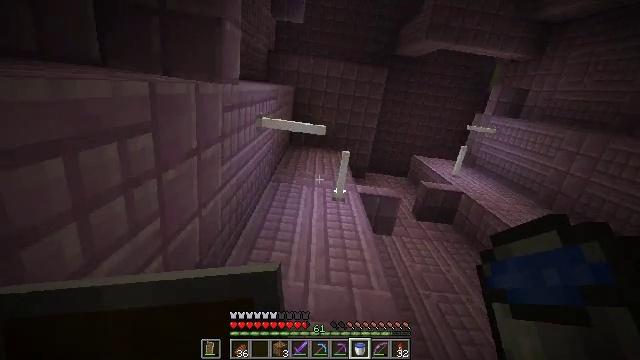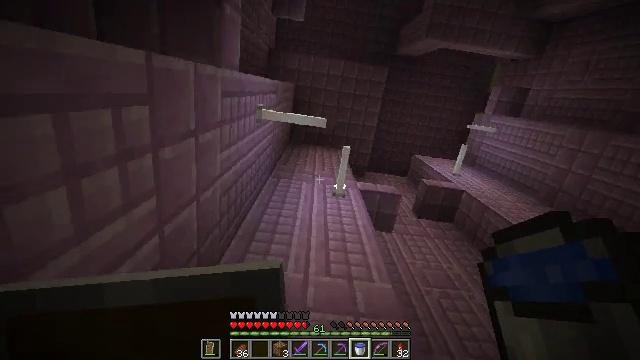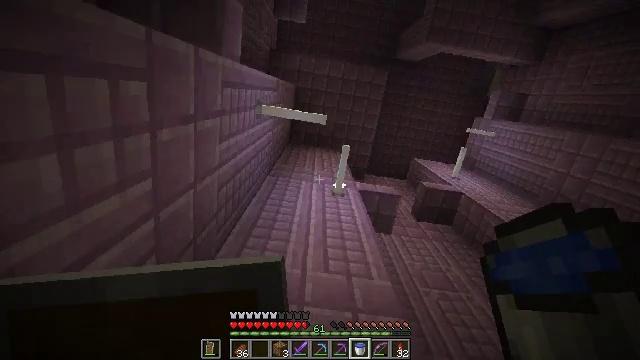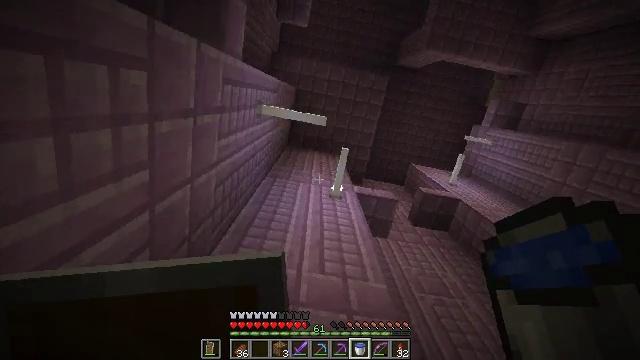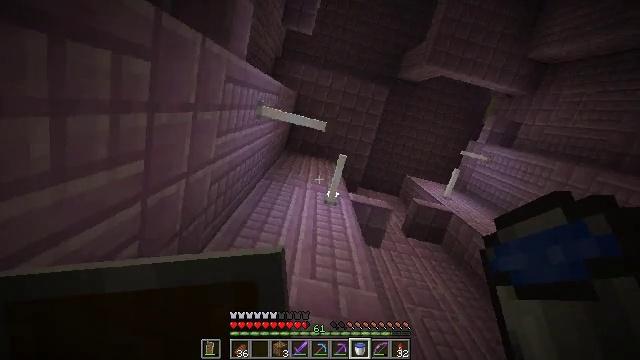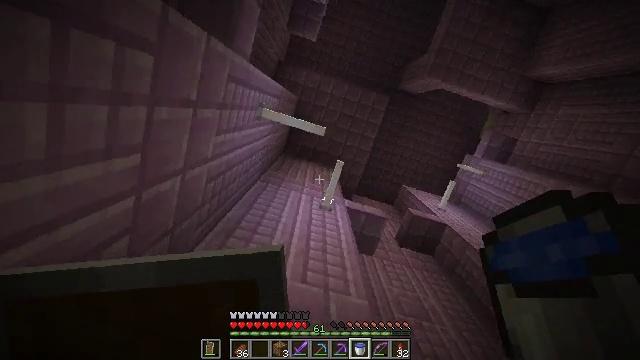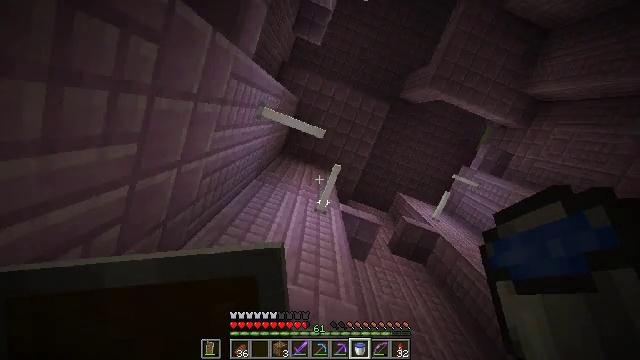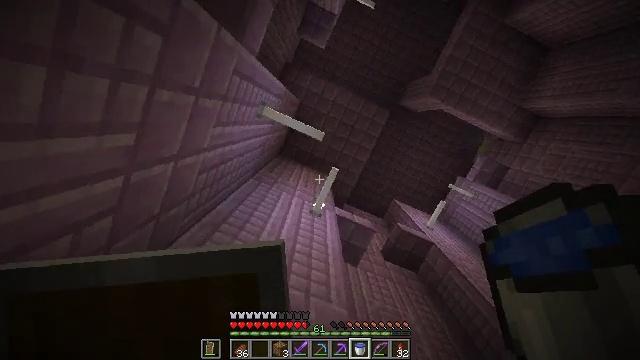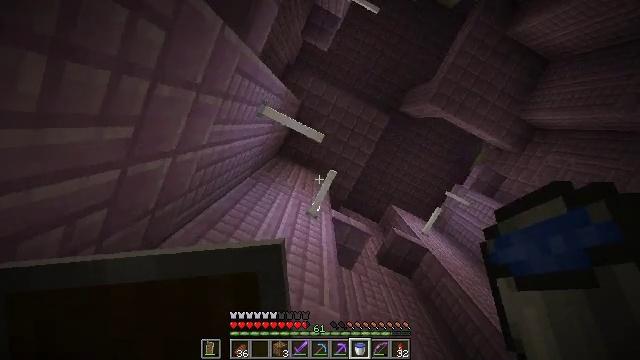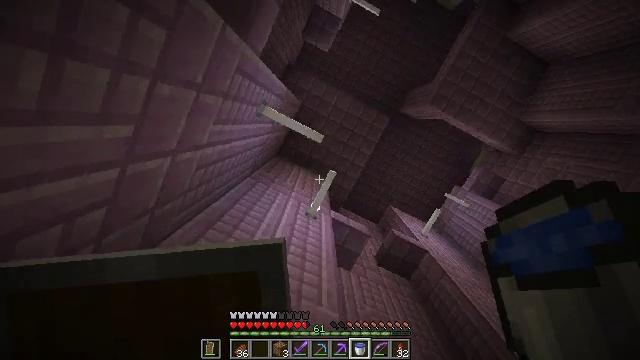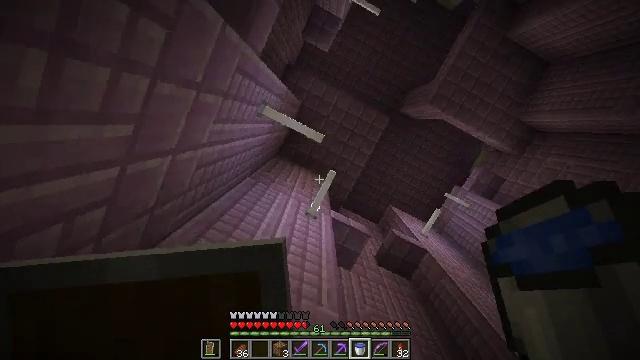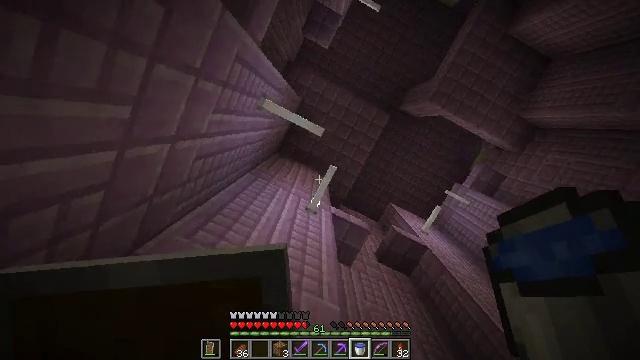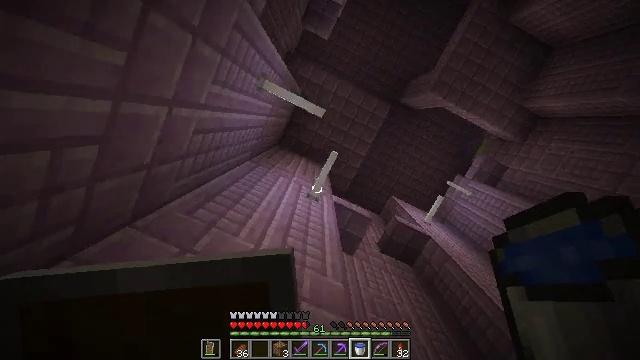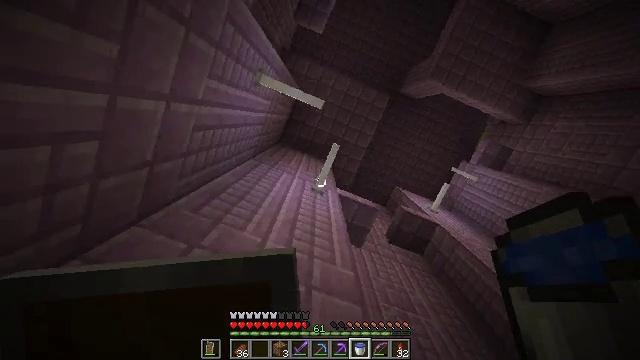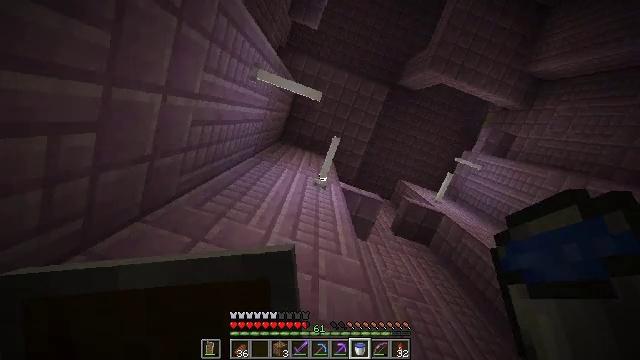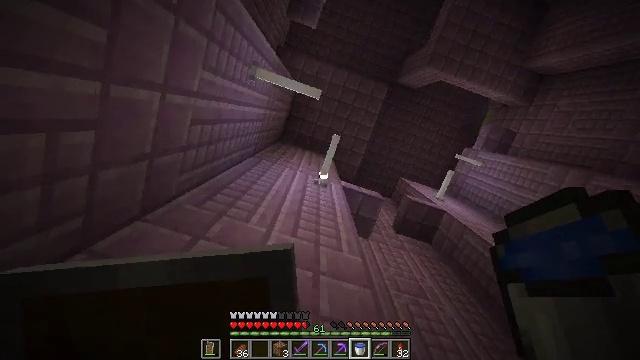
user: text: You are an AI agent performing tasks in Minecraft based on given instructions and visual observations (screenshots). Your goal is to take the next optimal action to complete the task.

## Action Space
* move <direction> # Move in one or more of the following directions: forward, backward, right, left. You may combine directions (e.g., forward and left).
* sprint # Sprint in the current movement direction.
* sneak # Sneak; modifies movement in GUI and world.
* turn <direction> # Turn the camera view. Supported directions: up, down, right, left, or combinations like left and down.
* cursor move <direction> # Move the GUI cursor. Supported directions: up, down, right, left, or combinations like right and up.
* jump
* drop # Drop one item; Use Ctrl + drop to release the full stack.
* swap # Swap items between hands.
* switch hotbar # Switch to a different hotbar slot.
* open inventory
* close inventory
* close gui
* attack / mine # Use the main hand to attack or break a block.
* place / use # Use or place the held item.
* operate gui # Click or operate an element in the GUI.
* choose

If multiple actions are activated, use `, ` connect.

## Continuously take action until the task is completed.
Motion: motion action
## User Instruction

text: Gather an end rod from the structure.
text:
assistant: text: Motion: attack / mine
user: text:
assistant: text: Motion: turn right, attack / mine
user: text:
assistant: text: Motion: turn right, attack / mine
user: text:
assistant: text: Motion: turn right and up, attack / mine
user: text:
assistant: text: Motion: turn right and up, attack / mine
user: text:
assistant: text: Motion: turn right, attack / mine
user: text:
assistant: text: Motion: turn right, attack / mine
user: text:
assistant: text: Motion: turn right, attack / mine
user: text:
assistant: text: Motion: attack / mine
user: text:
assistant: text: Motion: move forward, attack / mine
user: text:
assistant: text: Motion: move forward, attack / mine
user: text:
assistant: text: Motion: move forward, attack / mine
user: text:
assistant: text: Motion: turn left, attack / mine
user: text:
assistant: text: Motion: turn left, attack / mine
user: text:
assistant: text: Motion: attack / mine
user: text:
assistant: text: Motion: attack / mine
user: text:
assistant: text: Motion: turn left, attack / mine
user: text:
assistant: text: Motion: attack / mine, jump
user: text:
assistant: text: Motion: attack / mine, jump
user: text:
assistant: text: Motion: attack / mine, jump
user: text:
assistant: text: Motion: attack / mine, jump
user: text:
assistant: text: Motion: attack / mine, jump
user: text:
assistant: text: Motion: turn right, attack / mine, jump
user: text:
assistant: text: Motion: turn right, attack / mine, jump
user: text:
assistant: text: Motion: attack / mine, jump
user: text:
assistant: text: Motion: attack / mine
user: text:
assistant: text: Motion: move left, turn left, attack / mine
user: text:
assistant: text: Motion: move left, turn left, attack / mine
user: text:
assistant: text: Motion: move left, turn left and up, attack / mine
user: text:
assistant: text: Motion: move left, turn left and up, attack / mine